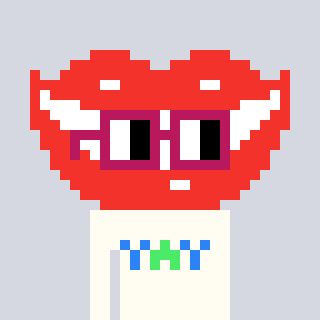
a pixel art character with square dark red glasses, a smile-shaped head and a grayscale-colored body on a cool background